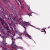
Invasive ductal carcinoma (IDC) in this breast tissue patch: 1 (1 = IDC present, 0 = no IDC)